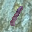
Label: 1